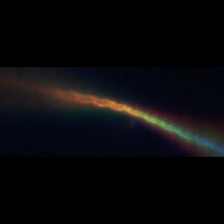
Taxon: Psuedo-nitzschia
Group: Diatoms